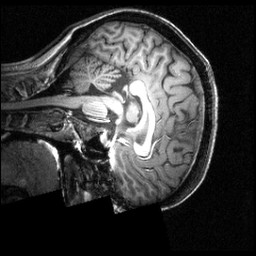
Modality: T1w
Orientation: sagittal
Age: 25
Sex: female
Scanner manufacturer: siemens
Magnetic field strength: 3.951 T
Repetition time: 1.5 s
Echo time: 0.00335 s